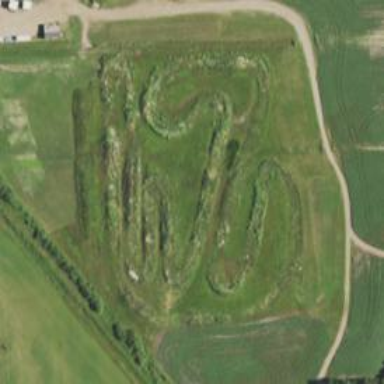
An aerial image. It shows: Dirt raceway designed for motor or motocross sport.